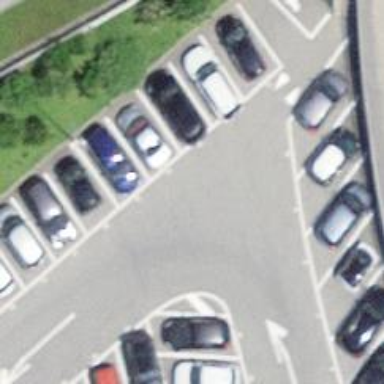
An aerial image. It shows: Paved parking aisle in service road.